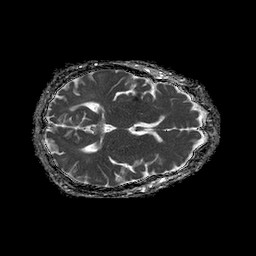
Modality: ADC
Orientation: axial
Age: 58
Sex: female
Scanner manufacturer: philips
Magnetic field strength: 1.5 T
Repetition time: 4.6 s
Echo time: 0.09059 s